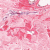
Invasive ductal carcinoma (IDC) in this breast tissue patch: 0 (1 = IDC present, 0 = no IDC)